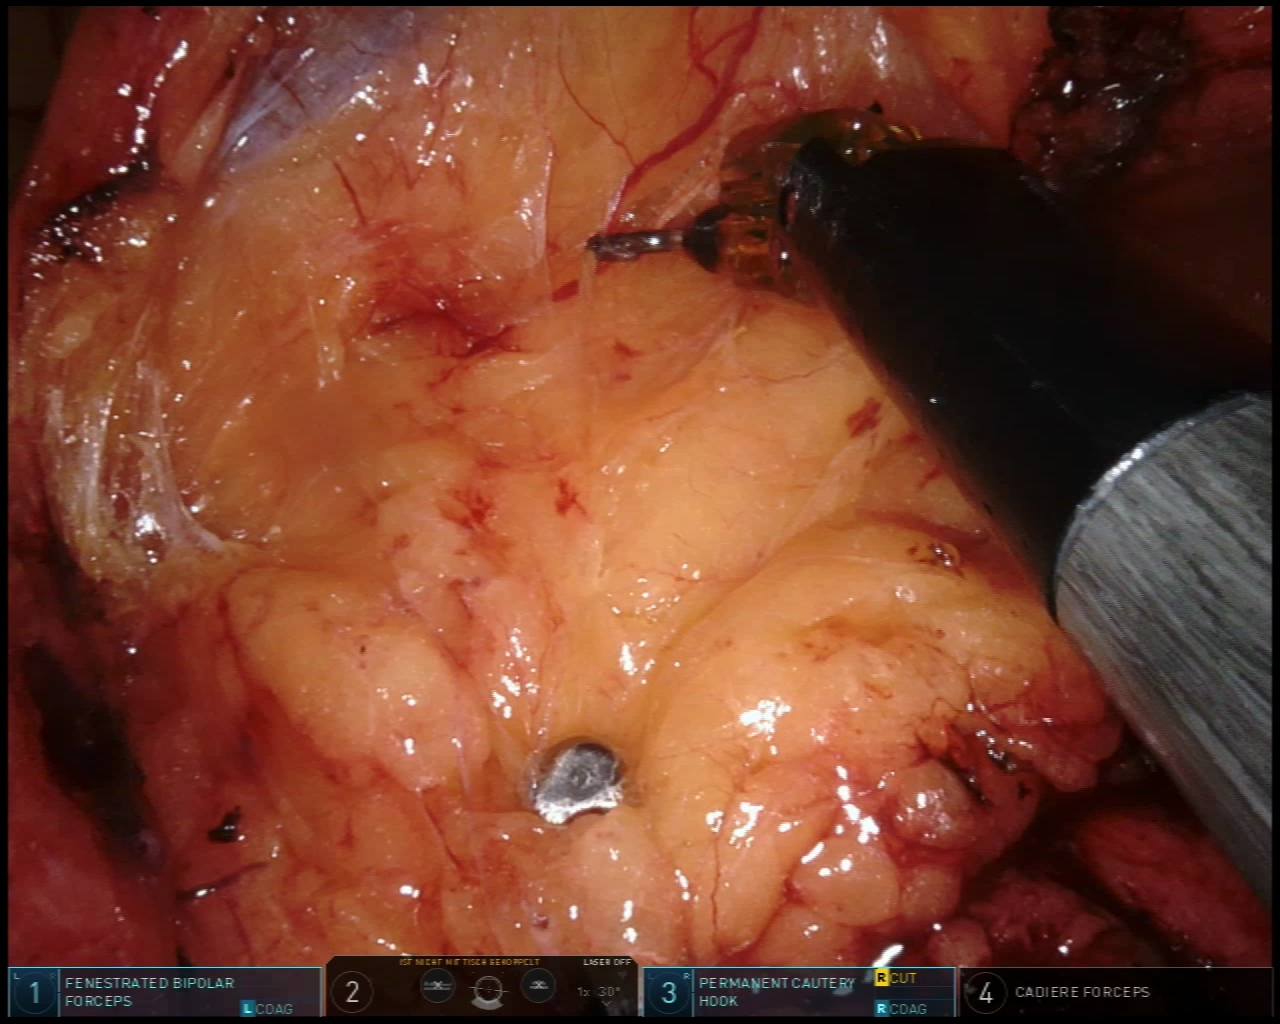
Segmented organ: intestinal_veins
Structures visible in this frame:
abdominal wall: no
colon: no
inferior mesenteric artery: no
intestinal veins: yes
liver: no
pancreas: no
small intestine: no
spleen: no
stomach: no
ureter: no
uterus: no
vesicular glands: no